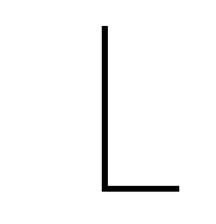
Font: Roboto_Condensed_Thin